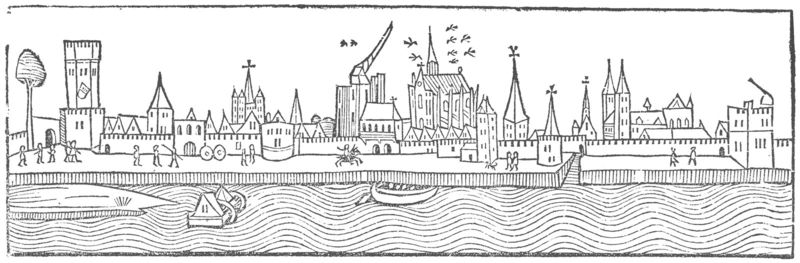
Titel: Holzschnitt aus: Werner Rolevinck “Fasciculus temporum”
Institution: Köln, Stadtmuseum
Schlagwörter: baum, meer, wasser, fluss, kirchturm, menschen, stadt, fenster, schwarz, zeichnung, hund, häuser, vögel, kanal, kirche, boot, pferd, reiter, turm, holzschnitt, schiff, schiffe, welle, wellen, passanten, mauer, grafik, graphik, figuren, hafen, kai, tor, zinnen, kirchen, kirchtürme, stadtansicht, kreuz, türme, dom, kran, festung, druck, druckgrafik, grafisch, ritter, kathedrale, kreuze, mittelalter, romanik, stadtmauer, kirchenbau, trum, buchillustration, wellenlinien, stilisert